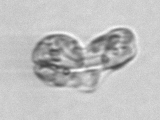
Label: Karenia